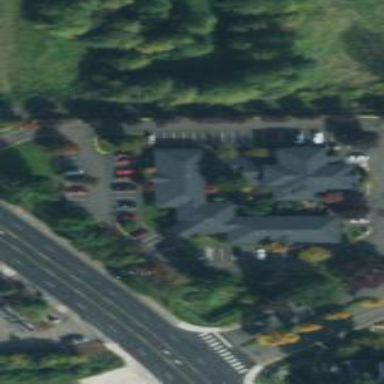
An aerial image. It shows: Building.